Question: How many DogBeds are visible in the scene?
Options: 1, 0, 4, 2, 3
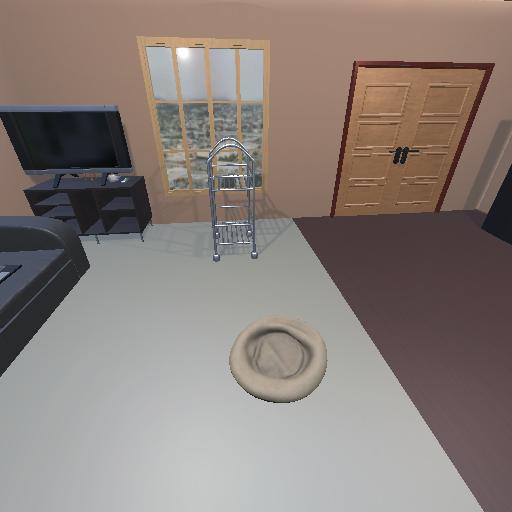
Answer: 1